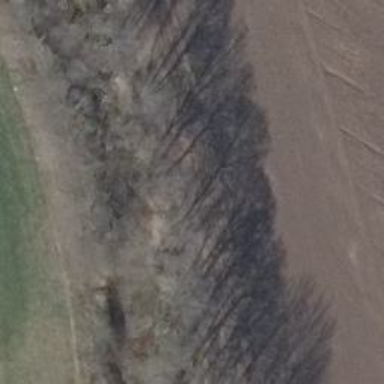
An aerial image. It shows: Row of deciduous broadleaved trees.